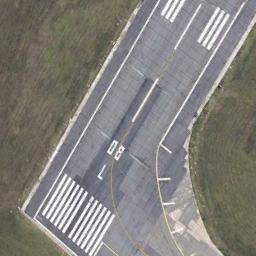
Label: runway